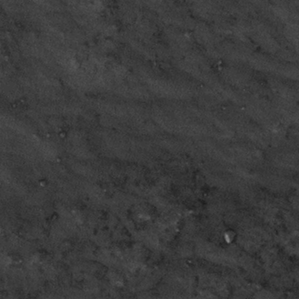
Label: frost